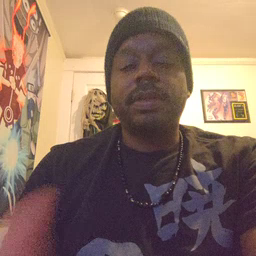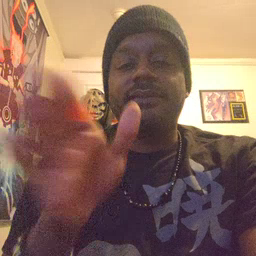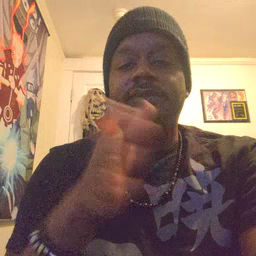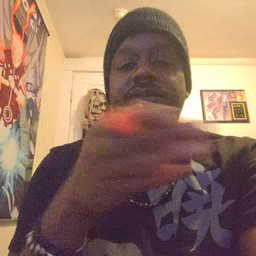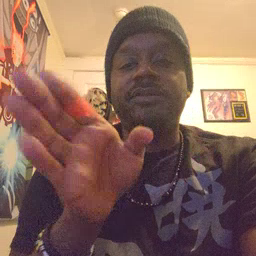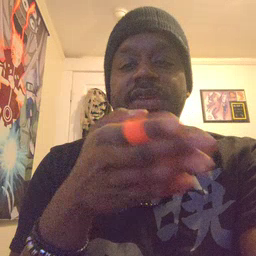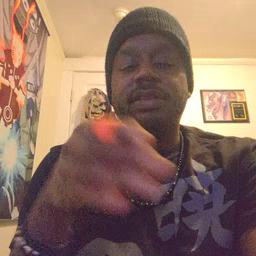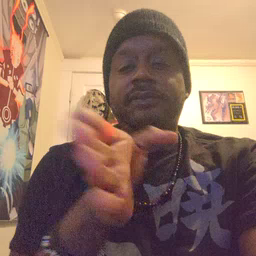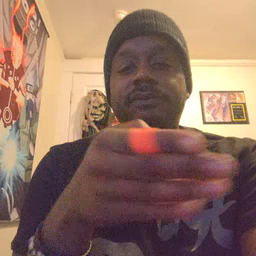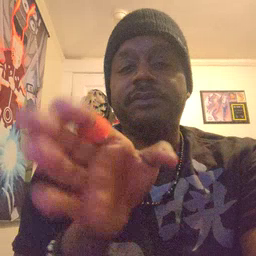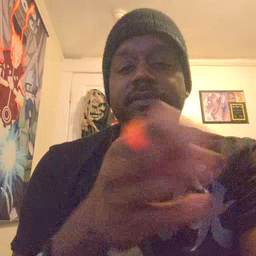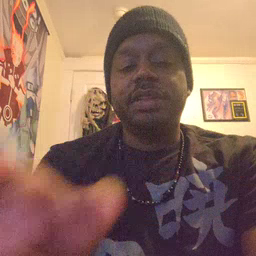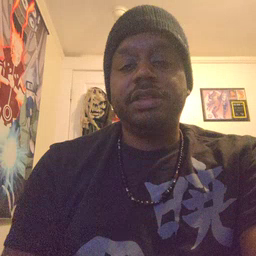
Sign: fish